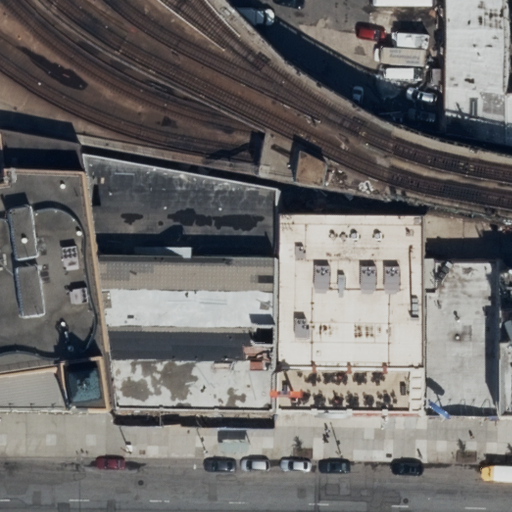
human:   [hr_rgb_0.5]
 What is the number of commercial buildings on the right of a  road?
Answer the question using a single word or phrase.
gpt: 1

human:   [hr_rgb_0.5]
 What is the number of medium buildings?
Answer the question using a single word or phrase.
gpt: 3

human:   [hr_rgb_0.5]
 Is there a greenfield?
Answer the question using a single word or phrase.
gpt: no

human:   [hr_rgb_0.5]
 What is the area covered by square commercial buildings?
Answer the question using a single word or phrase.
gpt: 0m2

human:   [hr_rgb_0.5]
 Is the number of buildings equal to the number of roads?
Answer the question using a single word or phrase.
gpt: no

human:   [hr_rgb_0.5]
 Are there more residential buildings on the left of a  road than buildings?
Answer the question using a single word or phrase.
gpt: no

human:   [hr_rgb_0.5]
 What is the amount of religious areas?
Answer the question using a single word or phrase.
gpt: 0

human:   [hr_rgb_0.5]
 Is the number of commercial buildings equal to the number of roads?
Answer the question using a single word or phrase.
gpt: no

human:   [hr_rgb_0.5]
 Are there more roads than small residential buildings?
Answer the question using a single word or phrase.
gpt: yes

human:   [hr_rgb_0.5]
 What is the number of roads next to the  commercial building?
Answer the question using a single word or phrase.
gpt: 3

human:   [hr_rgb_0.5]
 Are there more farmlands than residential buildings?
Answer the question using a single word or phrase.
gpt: no

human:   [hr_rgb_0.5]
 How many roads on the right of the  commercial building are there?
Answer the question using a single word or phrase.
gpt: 0

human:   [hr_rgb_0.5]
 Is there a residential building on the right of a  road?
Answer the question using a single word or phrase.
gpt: yes

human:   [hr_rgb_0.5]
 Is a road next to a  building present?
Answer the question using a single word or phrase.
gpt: yes

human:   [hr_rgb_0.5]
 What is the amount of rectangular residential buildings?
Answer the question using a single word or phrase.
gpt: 5

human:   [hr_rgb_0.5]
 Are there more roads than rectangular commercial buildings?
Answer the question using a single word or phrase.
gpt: yes

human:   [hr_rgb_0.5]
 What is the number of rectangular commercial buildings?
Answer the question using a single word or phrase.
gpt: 1

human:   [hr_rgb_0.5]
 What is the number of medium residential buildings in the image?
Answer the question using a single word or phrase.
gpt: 3

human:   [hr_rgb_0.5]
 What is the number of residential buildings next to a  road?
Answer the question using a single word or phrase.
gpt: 5

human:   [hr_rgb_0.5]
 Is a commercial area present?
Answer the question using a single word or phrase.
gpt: no

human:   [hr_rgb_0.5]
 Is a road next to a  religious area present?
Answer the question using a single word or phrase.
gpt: no

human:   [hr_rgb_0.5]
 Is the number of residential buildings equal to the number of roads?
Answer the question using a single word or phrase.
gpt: no

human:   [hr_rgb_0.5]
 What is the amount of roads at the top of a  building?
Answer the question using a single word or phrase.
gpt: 1

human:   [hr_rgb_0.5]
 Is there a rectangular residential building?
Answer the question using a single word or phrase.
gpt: yes

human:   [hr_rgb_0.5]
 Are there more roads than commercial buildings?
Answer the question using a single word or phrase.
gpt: yes

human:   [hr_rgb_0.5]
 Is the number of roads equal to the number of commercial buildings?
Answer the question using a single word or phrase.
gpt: no

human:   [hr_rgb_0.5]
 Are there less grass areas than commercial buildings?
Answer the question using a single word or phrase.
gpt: yes

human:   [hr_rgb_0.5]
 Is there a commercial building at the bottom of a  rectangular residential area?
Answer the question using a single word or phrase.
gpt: no

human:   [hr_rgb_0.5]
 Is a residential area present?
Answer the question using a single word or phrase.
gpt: no

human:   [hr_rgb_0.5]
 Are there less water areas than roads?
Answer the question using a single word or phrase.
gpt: yes

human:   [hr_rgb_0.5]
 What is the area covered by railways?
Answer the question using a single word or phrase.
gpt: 0m2

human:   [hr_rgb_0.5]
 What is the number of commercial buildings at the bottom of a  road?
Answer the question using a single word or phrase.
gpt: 1

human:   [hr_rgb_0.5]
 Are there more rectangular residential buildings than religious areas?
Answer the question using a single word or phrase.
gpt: yes

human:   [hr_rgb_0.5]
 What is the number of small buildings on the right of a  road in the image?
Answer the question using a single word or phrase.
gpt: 1

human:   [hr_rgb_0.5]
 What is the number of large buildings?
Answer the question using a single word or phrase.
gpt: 2

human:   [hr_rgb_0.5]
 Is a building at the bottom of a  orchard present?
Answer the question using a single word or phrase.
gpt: no